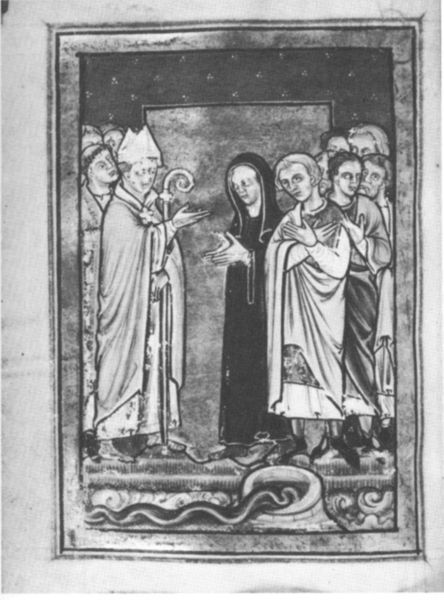
Titel: Das Leben des heiligen Cuthbert
Künstler: Beda Venerabilis
Standort: Herstellungsort: Durham (EU - GB)
Institution: London, British Library
Schlagwörter: gruppe, hand, mann, wasser, menschen, frau, grau, zeichnung, haube, gold, mutter, blatt, stab, bischof, robe, buch, kreuz, seite, schwarzweiß, schlange, pergament, talar, priester, mönch, heiliger, tunika, petrus, tonsur, bischofsstab, buchmalerei, bischhof